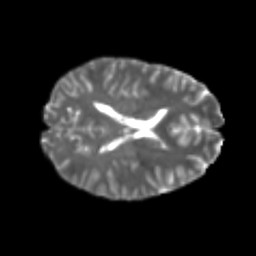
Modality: T2w
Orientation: axial
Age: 20
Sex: female
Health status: healthy
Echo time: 0.074 s